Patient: sex F, age 75
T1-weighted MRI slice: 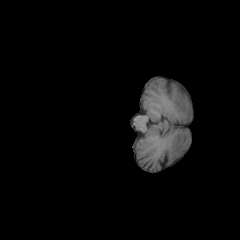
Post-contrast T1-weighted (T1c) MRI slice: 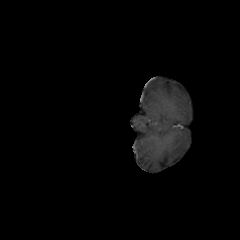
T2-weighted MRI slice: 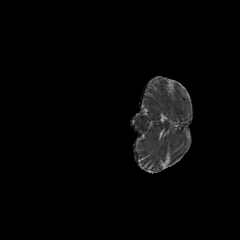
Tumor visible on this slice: no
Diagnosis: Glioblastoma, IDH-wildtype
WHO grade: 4